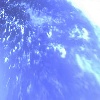
Label: water